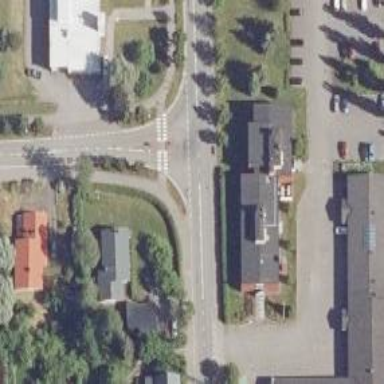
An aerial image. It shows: Marked crossing on the road.